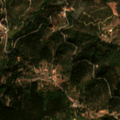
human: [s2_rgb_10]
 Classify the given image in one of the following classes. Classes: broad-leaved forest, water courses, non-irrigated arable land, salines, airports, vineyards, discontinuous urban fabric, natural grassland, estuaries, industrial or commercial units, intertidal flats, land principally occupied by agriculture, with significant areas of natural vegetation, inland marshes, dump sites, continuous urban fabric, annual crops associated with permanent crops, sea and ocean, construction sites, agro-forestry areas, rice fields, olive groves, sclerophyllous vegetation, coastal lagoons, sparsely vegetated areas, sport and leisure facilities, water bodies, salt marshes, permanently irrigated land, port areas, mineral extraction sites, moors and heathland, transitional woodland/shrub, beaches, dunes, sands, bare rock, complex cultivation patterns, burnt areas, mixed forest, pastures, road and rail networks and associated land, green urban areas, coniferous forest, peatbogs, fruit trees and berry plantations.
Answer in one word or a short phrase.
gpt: fruit trees and berry plantations, broad-leaved forest